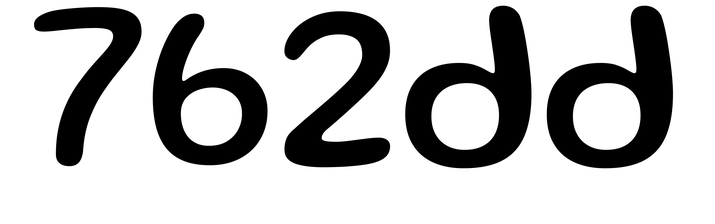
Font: Gluten_Regular